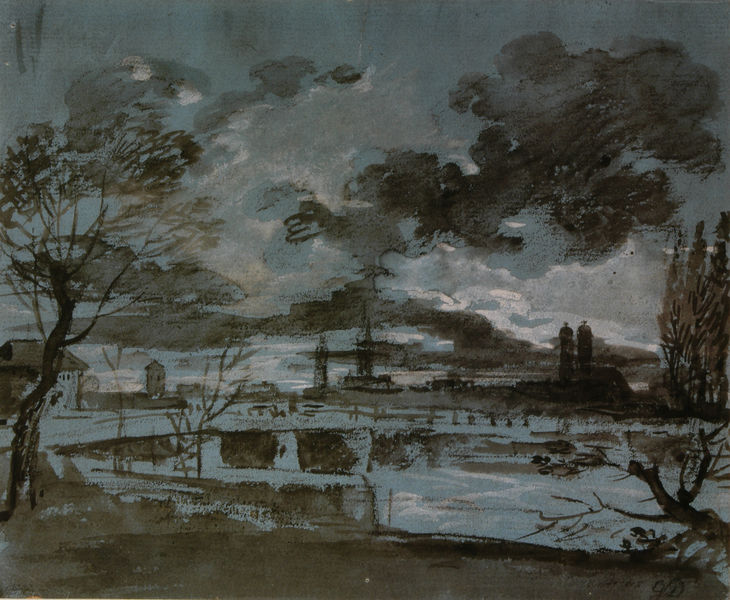
Titel: Blick von der Praterinsel auf München
Künstler: Johann Georg von Dillis
Standort: München
Institution: Privatbesitz
Schlagwörter: baum, blau, dunkel, feder, gemälde, gewitter, himmel, schatten, wasser, weiß, wolken, aquarell, bäume, fluss, gelb, impressionismus, landschaft, see, stadt, teich, ufer, äste, abend, blume, braun, fenster, grau, kreide, licht, nacht, pastell, schwarz, skizze, zeichnung, gebäude, gras, haus, wiese, wolke, expressionismus, bild, holland, niederlande, signatur, öl, ast, bach, häuser, natur, pappeln, spiegelung, weite, zweige, brücke, gewässer, kirche, rauch, sonne, turm, weiher, papier, düster, ansicht, ort, vedute, moderne, leer, dorf, silhouette, strom, sturm, japanisch, stadtansicht, tusche, türme, münchen, dom, kohle, nachts, bleistift, kohlezeichnung, dunke, isar, geäst, michael, frauenkirche, weißhöhung, reusen, gouche, schiffsnetze, 19. jahrhundert, 18. jahrhundert, edute, wasser stadt, münceh n, gd